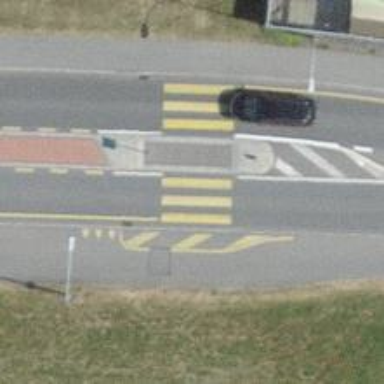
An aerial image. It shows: Pedestrian crossing with zebra markings on footway.